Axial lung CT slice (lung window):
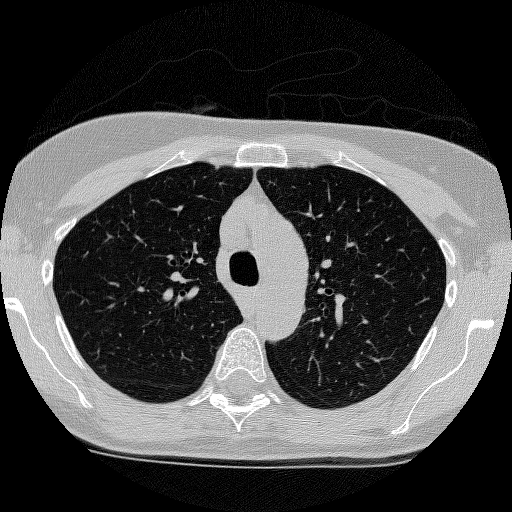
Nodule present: no